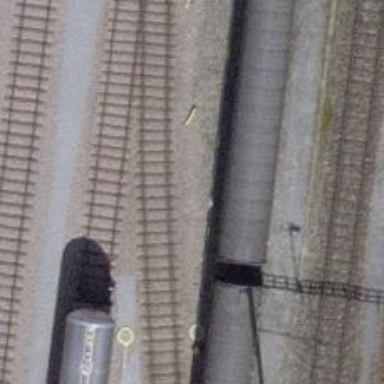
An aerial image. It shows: Single-track railway spur.